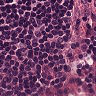
Metastatic tissue present: no